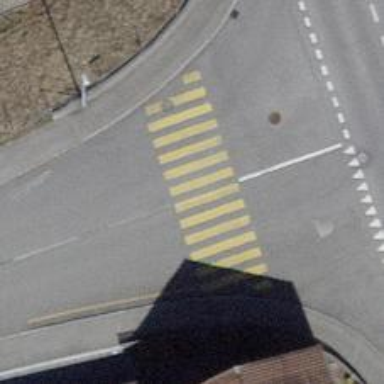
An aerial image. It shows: Uncontrolled zebra crossing with zebra markings.